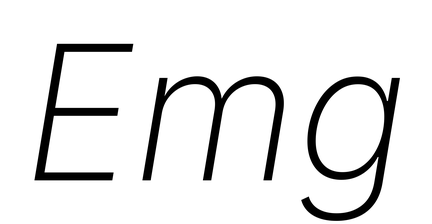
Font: Inter-Italic_ExtraLight_Italic